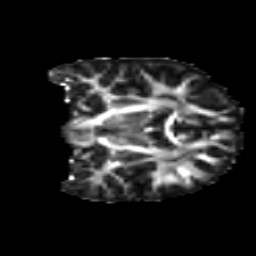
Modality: FA
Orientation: coronal
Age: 11
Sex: female
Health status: ill
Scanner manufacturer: ge
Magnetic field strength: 3 T
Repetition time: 6.752 s
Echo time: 0.079 s